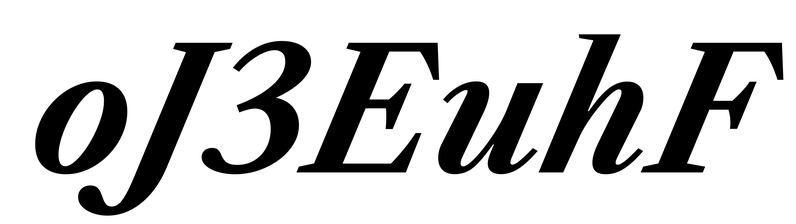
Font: LibreCaslonText-Italic_Bold_Italic